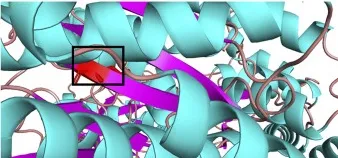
3D structure of TFR2 protein. G430R); (C) partial mutation graph c. G1288A (p.
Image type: radiology (ct)